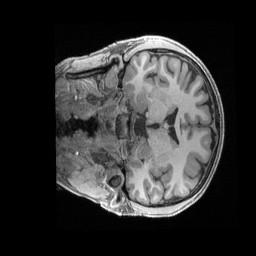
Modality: T1w
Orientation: coronal
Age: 25
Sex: male
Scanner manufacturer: siemens
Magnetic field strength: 3 T
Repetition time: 2.4 s
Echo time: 0.00228 s